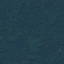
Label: Forest